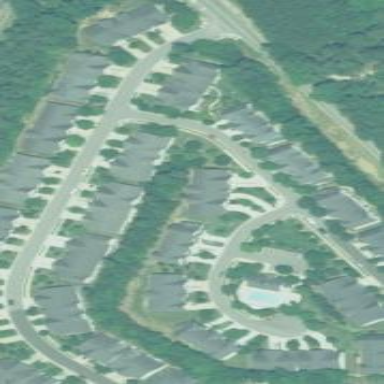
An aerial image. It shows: Residential neighbourhood.